This grayscale texture is a bearing vibration snapshot reshaped row-by-row into a square image. Determine the bearing's health state. Answer with exactly one of: normal, inner_race, outer_race, ball.
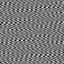
Answer: outer_race